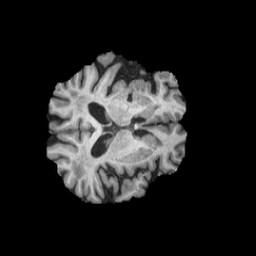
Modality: T1w
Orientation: axial
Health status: healthy